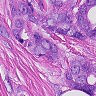
Metastatic tissue present: yes